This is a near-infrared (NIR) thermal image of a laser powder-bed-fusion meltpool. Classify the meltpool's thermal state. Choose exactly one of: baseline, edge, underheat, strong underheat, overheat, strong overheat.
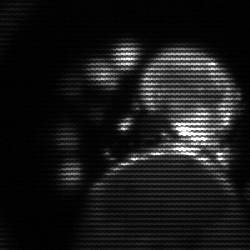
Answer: baseline